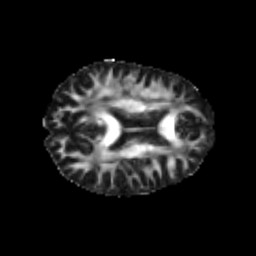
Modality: FA
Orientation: axial
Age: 23
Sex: male
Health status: healthy